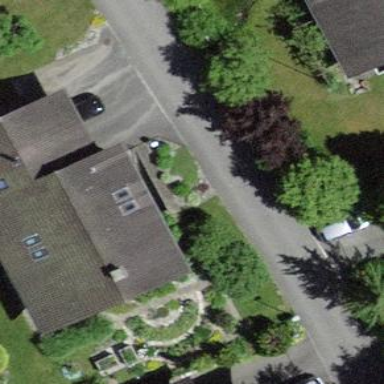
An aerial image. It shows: Residential building.